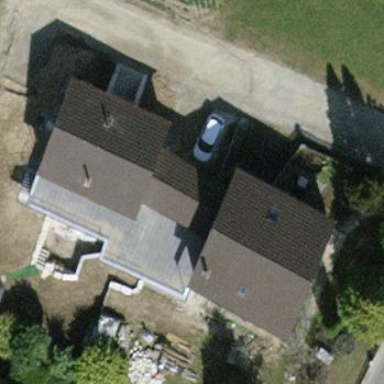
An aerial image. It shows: Building with gabled roof in brown color. The roof is oriented along the building.